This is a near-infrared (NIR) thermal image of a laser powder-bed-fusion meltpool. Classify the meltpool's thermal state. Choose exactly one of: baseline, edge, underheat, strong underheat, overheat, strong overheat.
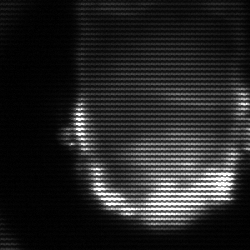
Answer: baseline